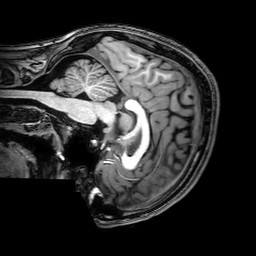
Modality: T1w
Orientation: sagittal
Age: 21
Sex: male
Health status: healthy
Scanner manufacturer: philips
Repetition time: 0.008159 s
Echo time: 0.00375 s